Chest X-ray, AP view. Patient: 62 years old, sex F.
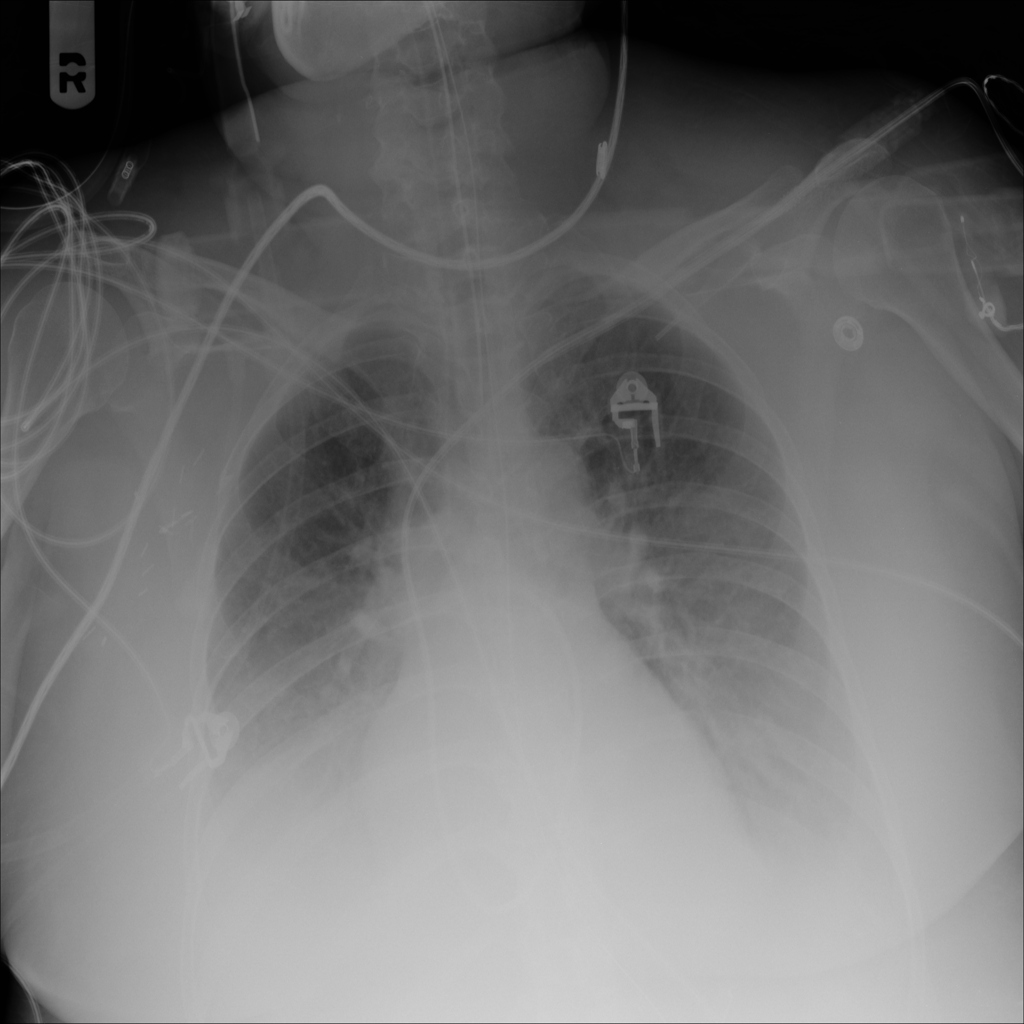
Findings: Edema, Effusion